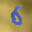
Label: 6